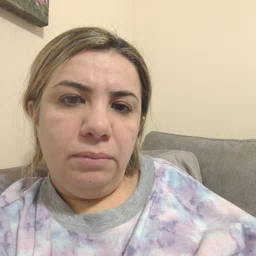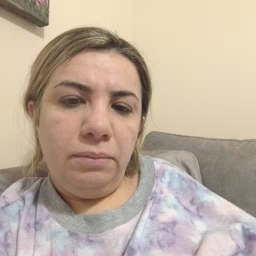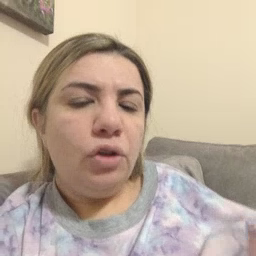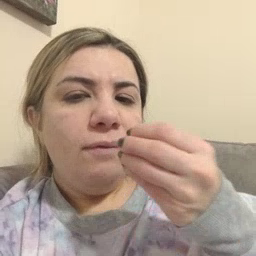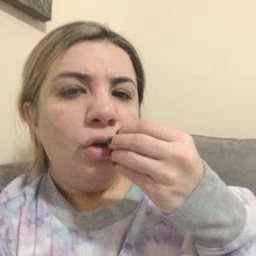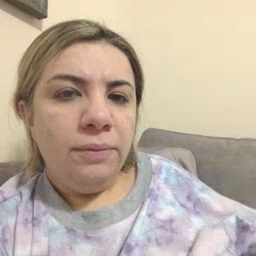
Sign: food